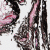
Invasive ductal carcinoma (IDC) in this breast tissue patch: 0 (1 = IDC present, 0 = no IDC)